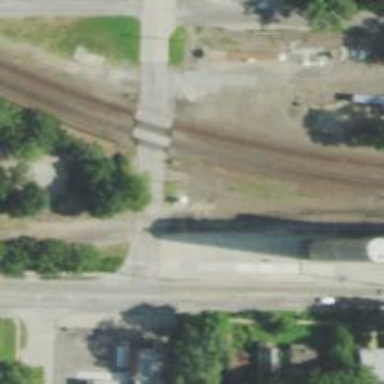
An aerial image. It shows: Level crossing along the railway.